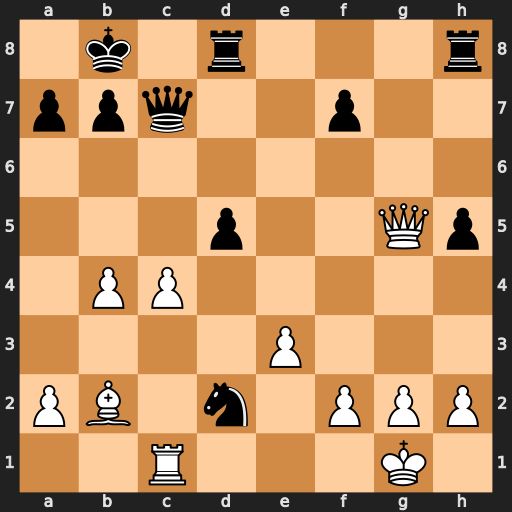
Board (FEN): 1k1r3r/ppq2p2/8/3p2Qp/1PP5/4P3/PB1n1PPP/2R3K1
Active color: w
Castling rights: -
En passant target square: -
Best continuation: Be5 Rd6 Qf4 Rhd8 c5